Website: bh-photo
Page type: account-selection
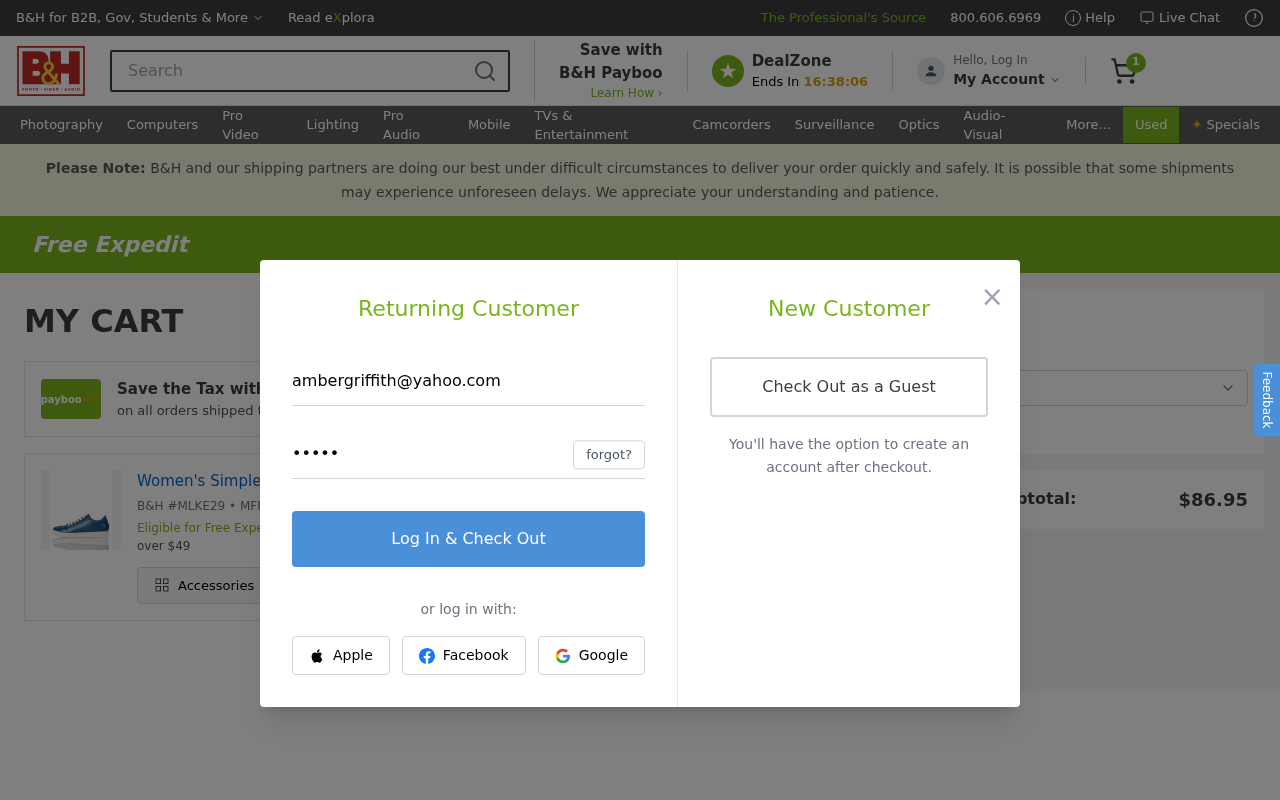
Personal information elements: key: PII_EMAIL
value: ambergriffith@yahoo.com
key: PII_POSTCODE
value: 41338
Product elements: key: PRODUCT1_NAME
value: Women's Simple Leather Low-Top Sneakers, Light Blue, 10.5 US
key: PRODUCT1_QUANTITY
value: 1
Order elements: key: ORDER_NUM_ITEMS
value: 1
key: ORDER_SUBTOTAL
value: $86.95
Search elements: key: HEADER_SEARCH
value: Search
Other elements: key: BH_ITEM_NUMBER
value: MLKE29
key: MFR_NUMBER
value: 30715L